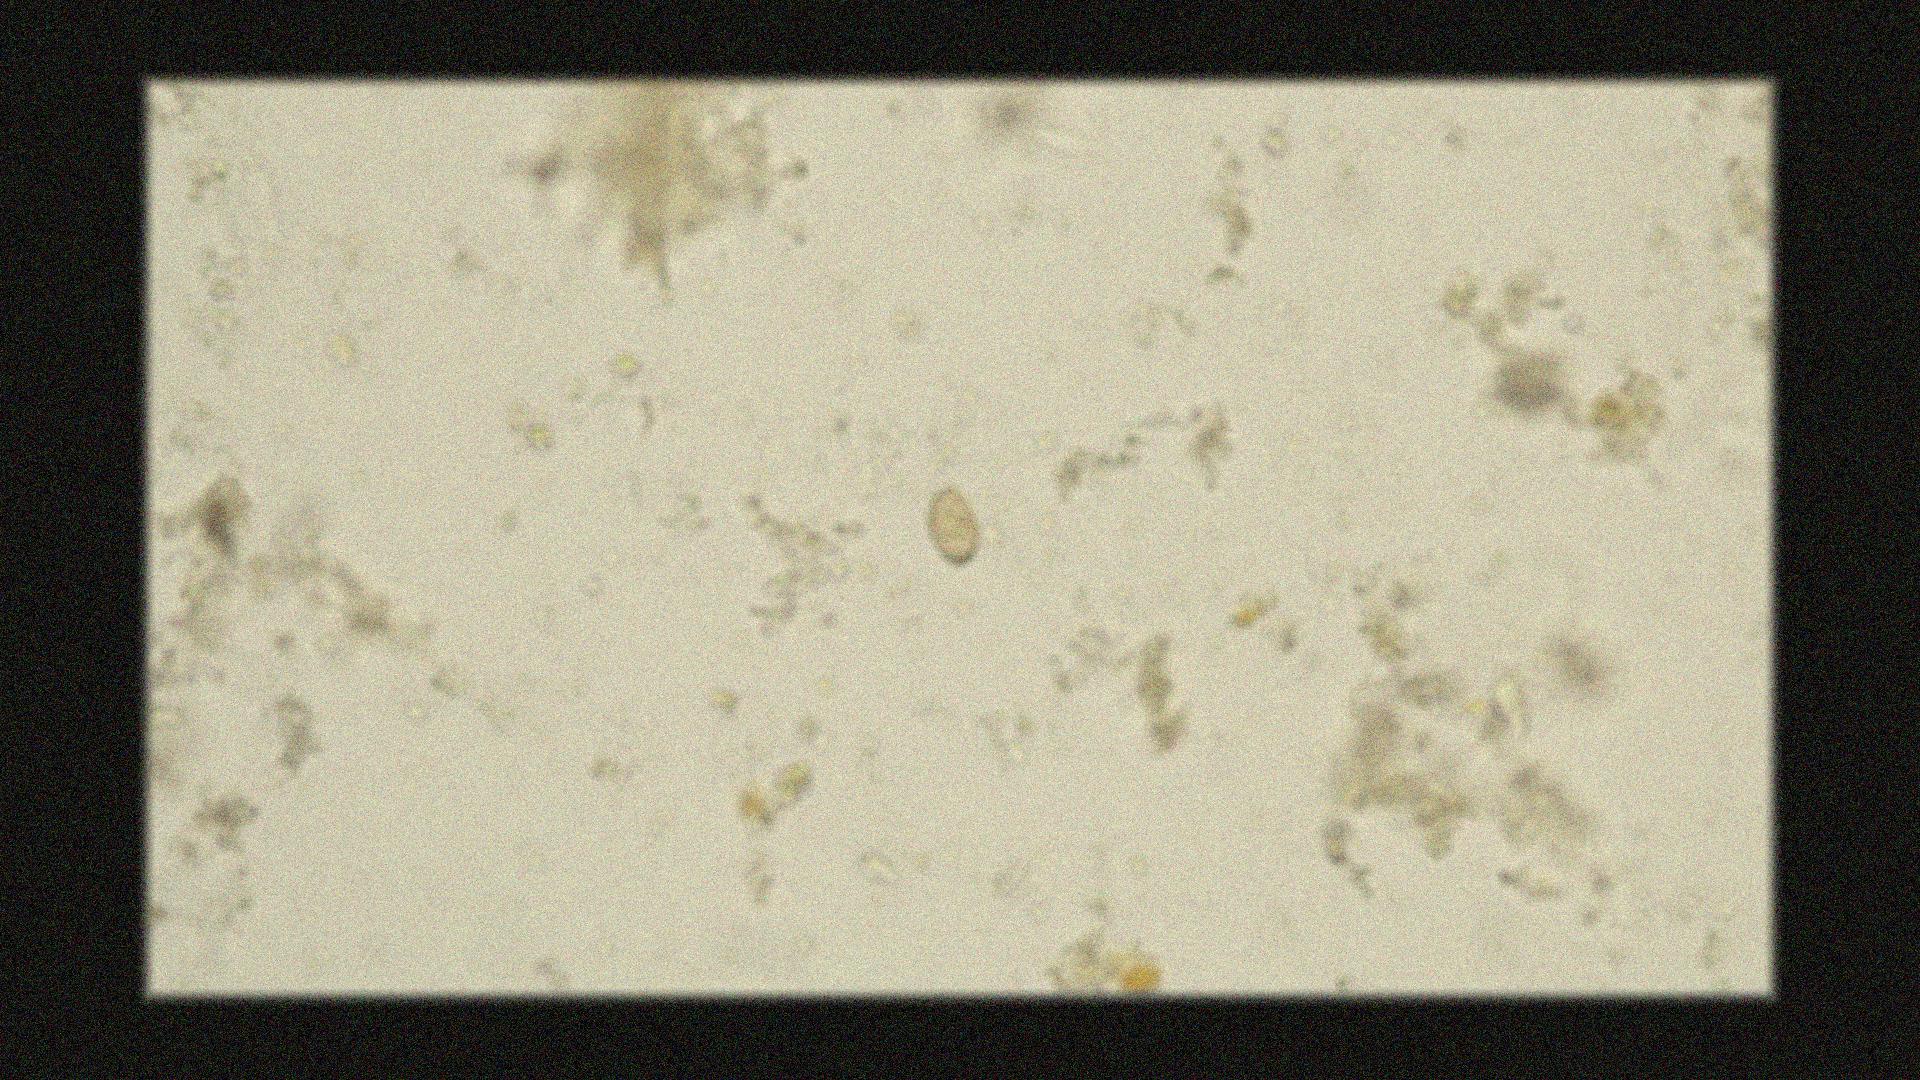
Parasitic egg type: Opisthorchis viverrine